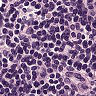
Metastatic tissue present: no